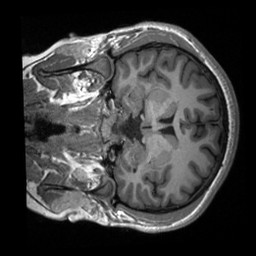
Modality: T1w
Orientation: coronal
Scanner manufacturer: siemens
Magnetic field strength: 3 T
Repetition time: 2.3 s
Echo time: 0.00232 s